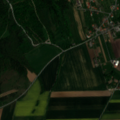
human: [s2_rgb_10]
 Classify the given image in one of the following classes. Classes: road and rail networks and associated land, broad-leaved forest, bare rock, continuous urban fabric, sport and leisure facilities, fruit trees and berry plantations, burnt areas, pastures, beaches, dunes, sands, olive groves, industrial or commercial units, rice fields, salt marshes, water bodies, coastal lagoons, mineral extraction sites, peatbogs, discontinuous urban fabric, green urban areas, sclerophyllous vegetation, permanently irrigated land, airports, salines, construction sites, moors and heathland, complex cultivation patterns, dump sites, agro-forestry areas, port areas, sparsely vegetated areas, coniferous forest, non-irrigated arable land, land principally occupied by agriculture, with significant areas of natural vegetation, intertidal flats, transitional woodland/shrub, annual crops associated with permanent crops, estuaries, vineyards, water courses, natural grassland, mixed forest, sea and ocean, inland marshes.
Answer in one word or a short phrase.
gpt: discontinuous urban fabric, non-irrigated arable land, complex cultivation patterns, broad-leaved forest, coniferous forest